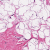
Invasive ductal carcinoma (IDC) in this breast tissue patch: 0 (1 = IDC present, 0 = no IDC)